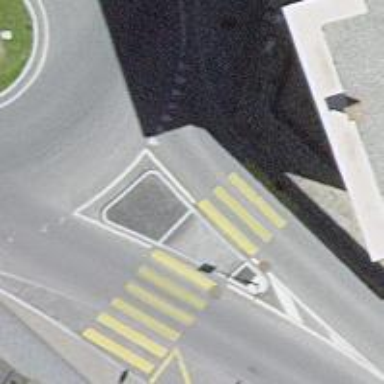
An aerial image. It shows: Zebra crossing with pedestrian island.